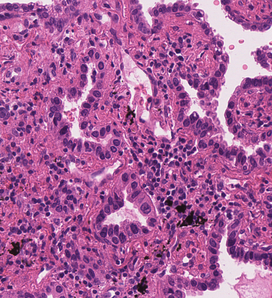
Tumor epithelial tissue: yes
Tumor-associated stroma tissue: yes
Normal tissue: no